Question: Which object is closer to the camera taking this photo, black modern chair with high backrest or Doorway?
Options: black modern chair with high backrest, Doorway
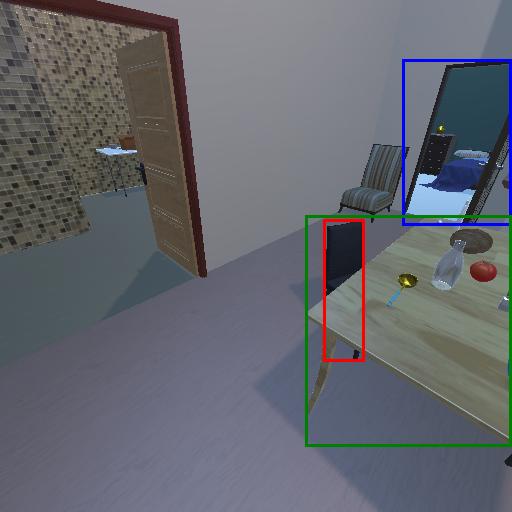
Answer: black modern chair with high backrest